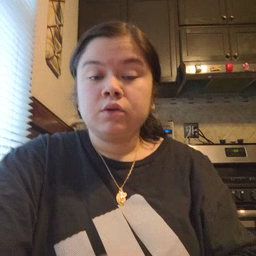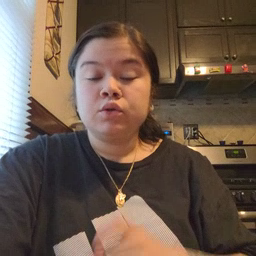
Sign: pretty